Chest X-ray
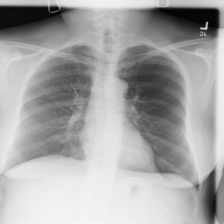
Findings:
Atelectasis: negative
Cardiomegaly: negative
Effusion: negative
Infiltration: negative
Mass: negative
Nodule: negative
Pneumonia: negative
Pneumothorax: negative
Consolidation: negative
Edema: negative
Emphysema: negative
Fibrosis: negative
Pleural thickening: negative
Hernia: negative